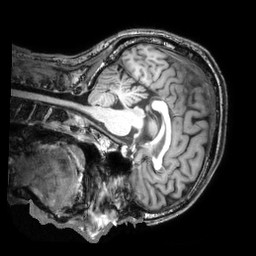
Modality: T1w
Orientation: sagittal
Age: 53
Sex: male
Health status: healthy
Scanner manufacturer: philips
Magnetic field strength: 3 T
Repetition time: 0.008221 s
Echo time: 0.003765 s